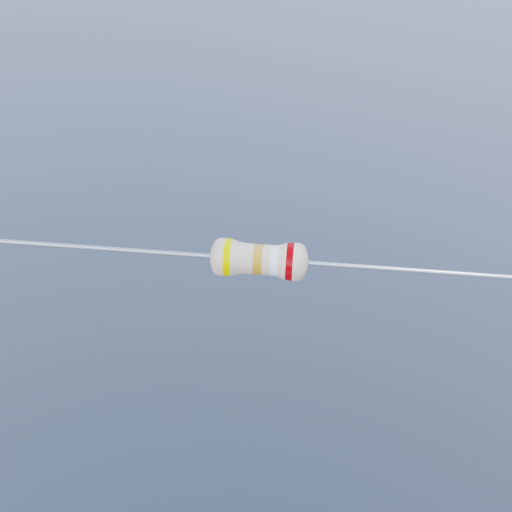
Resistor colour bands (in order): yellow, gold, white, red